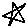
Label: star